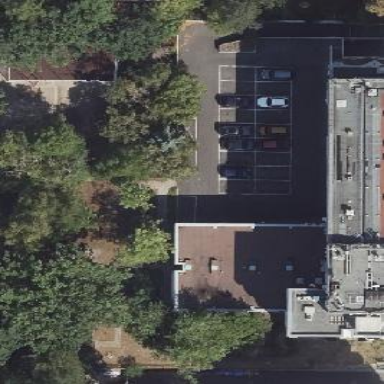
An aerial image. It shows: Building with parking facility.